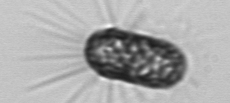
Label: Corethron_hystrix